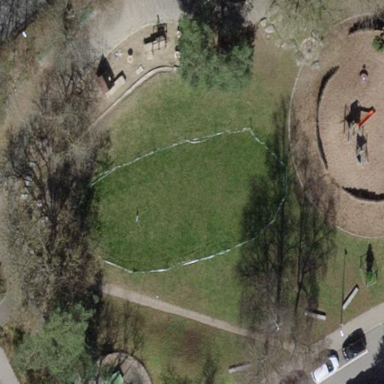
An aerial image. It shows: Playground area for leisure activities on the land.